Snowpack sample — Loveland Pass, Silver Plume, Colorado, USA (12/14/25, 10:50 AM MST)
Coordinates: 39.664, -105.882
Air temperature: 36 °F
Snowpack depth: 67 cm
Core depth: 30 cm
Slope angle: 6°, slope face: 326°
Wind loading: low
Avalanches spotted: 0
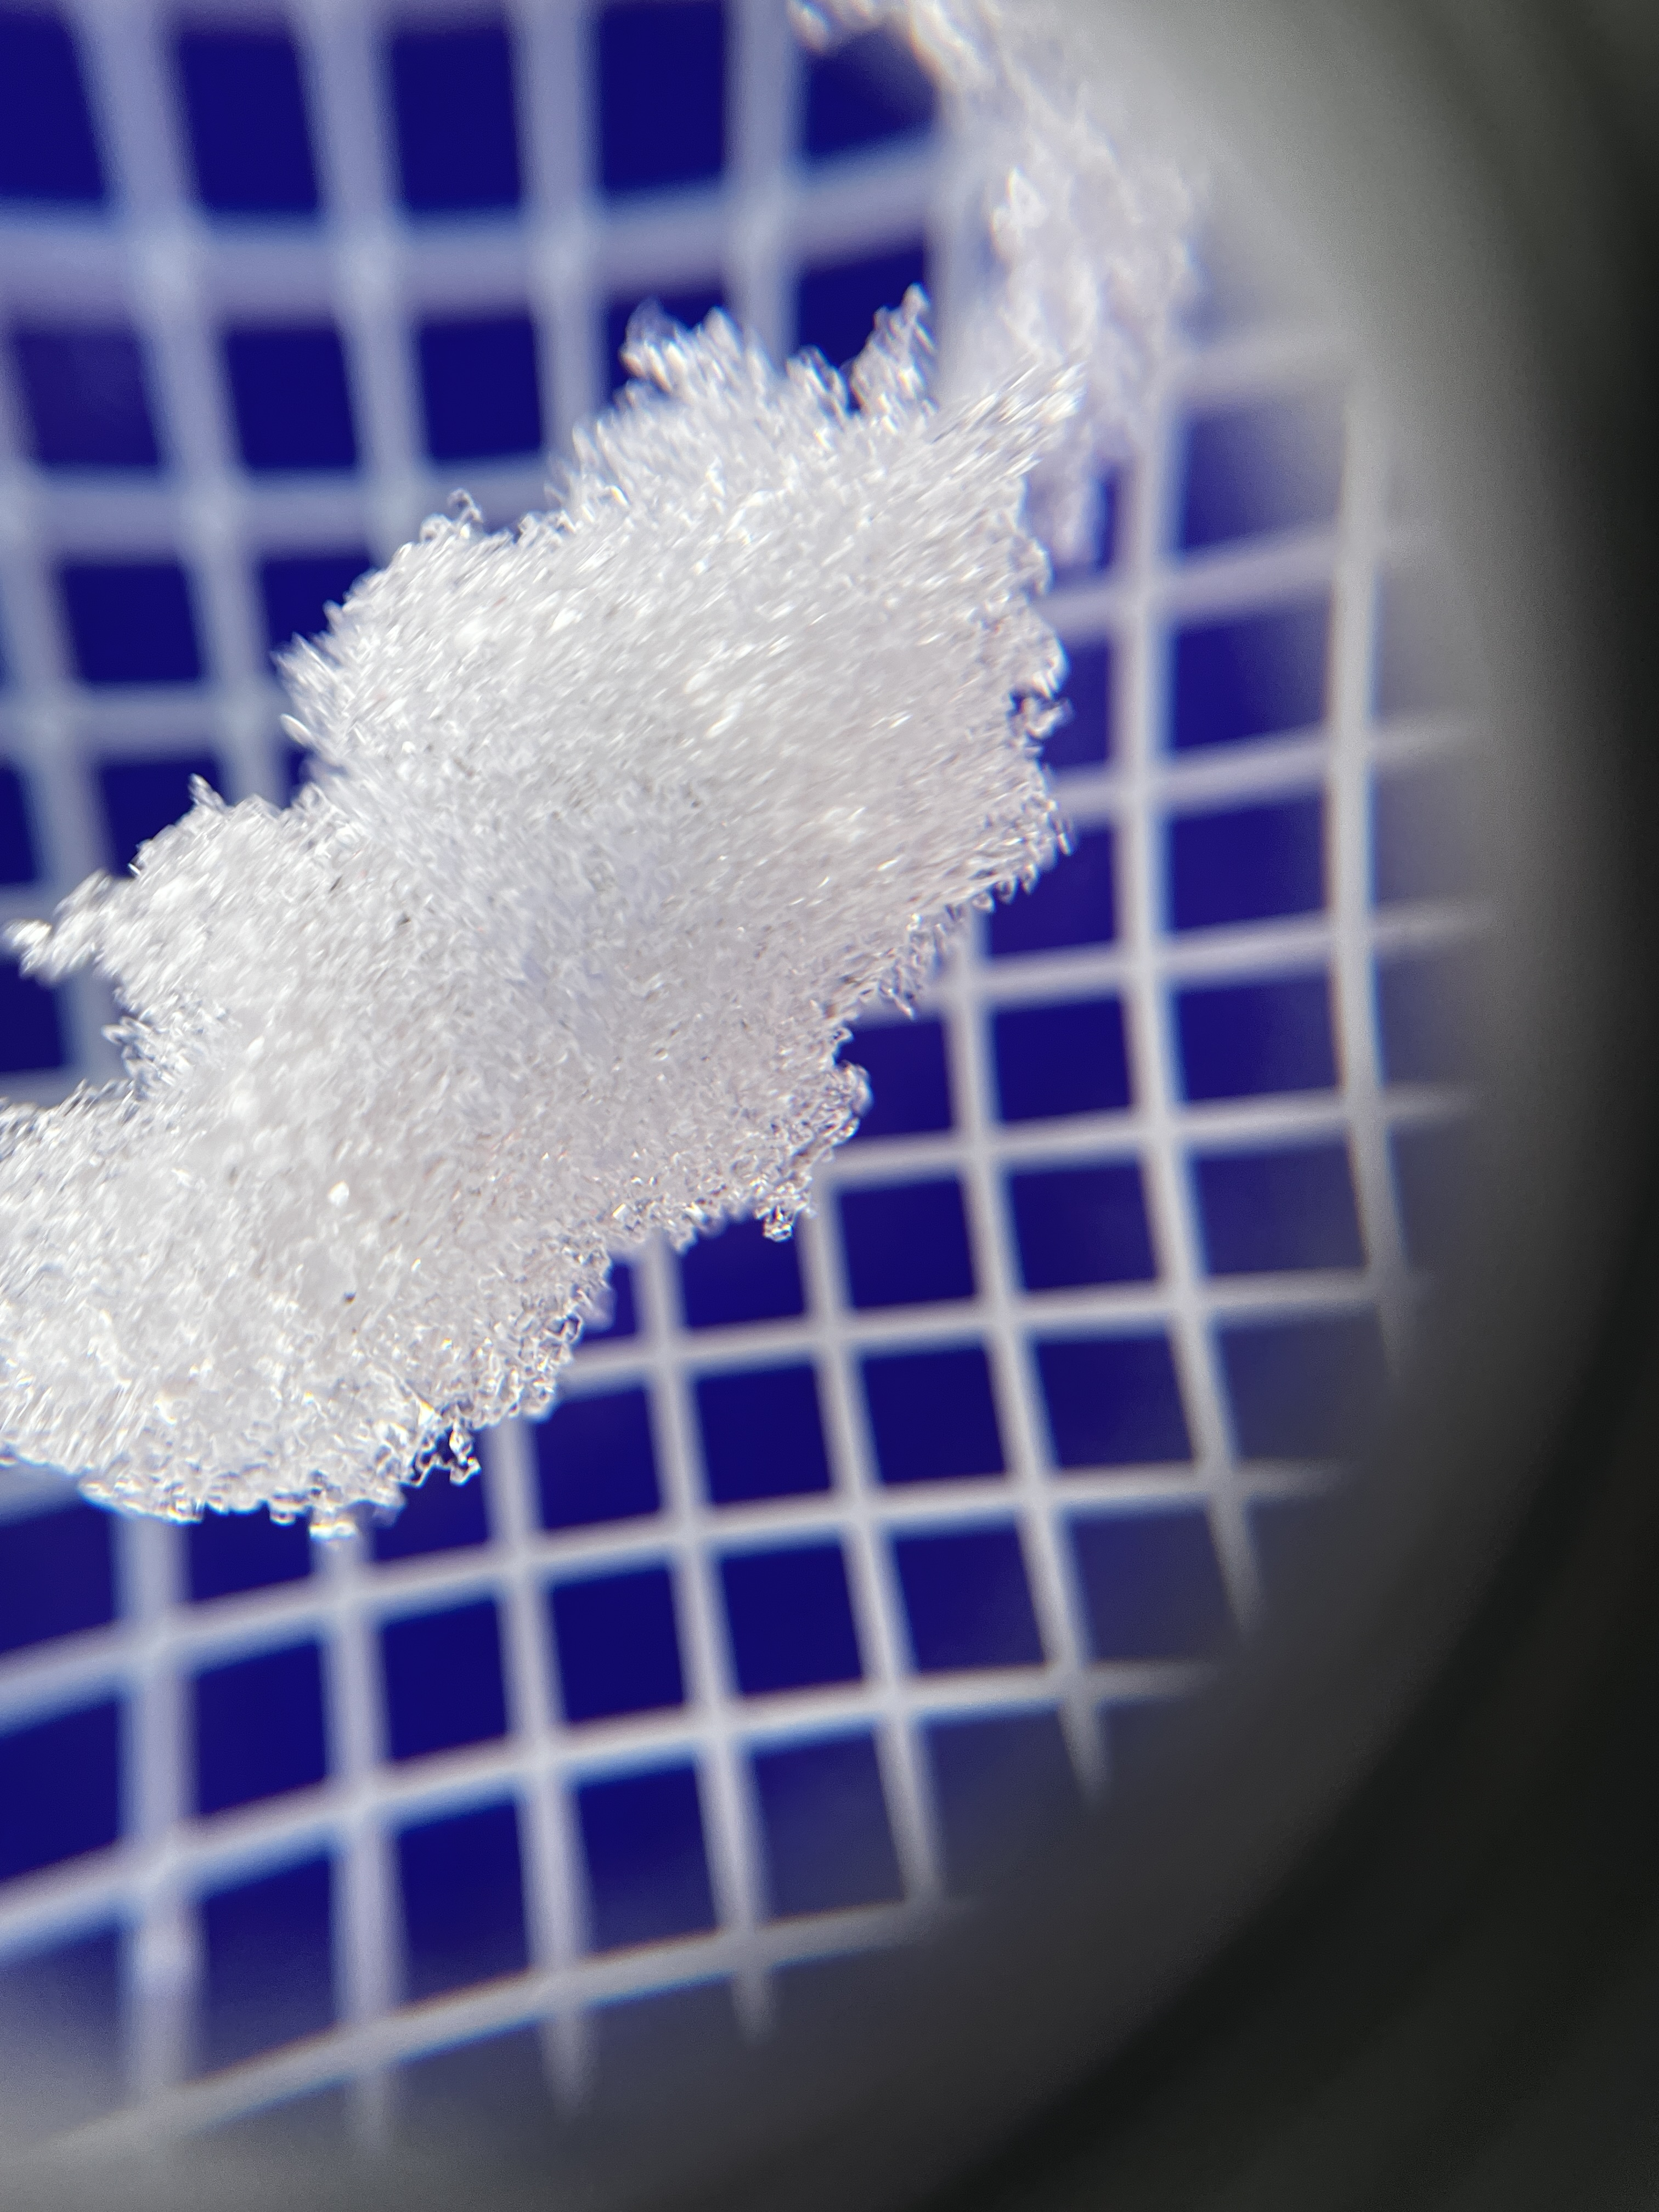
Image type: magnified_profile
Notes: No avalanches spotted, very late start to the season with minimal snowpack